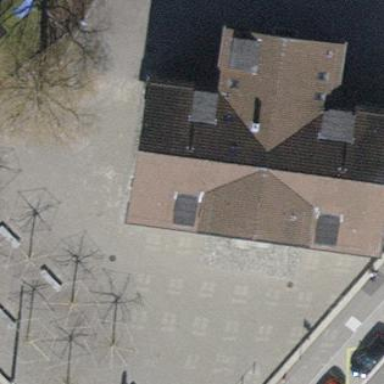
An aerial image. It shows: School.